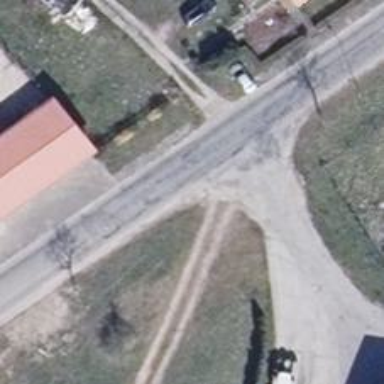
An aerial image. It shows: Secondary road with asphalt surface.